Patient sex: M
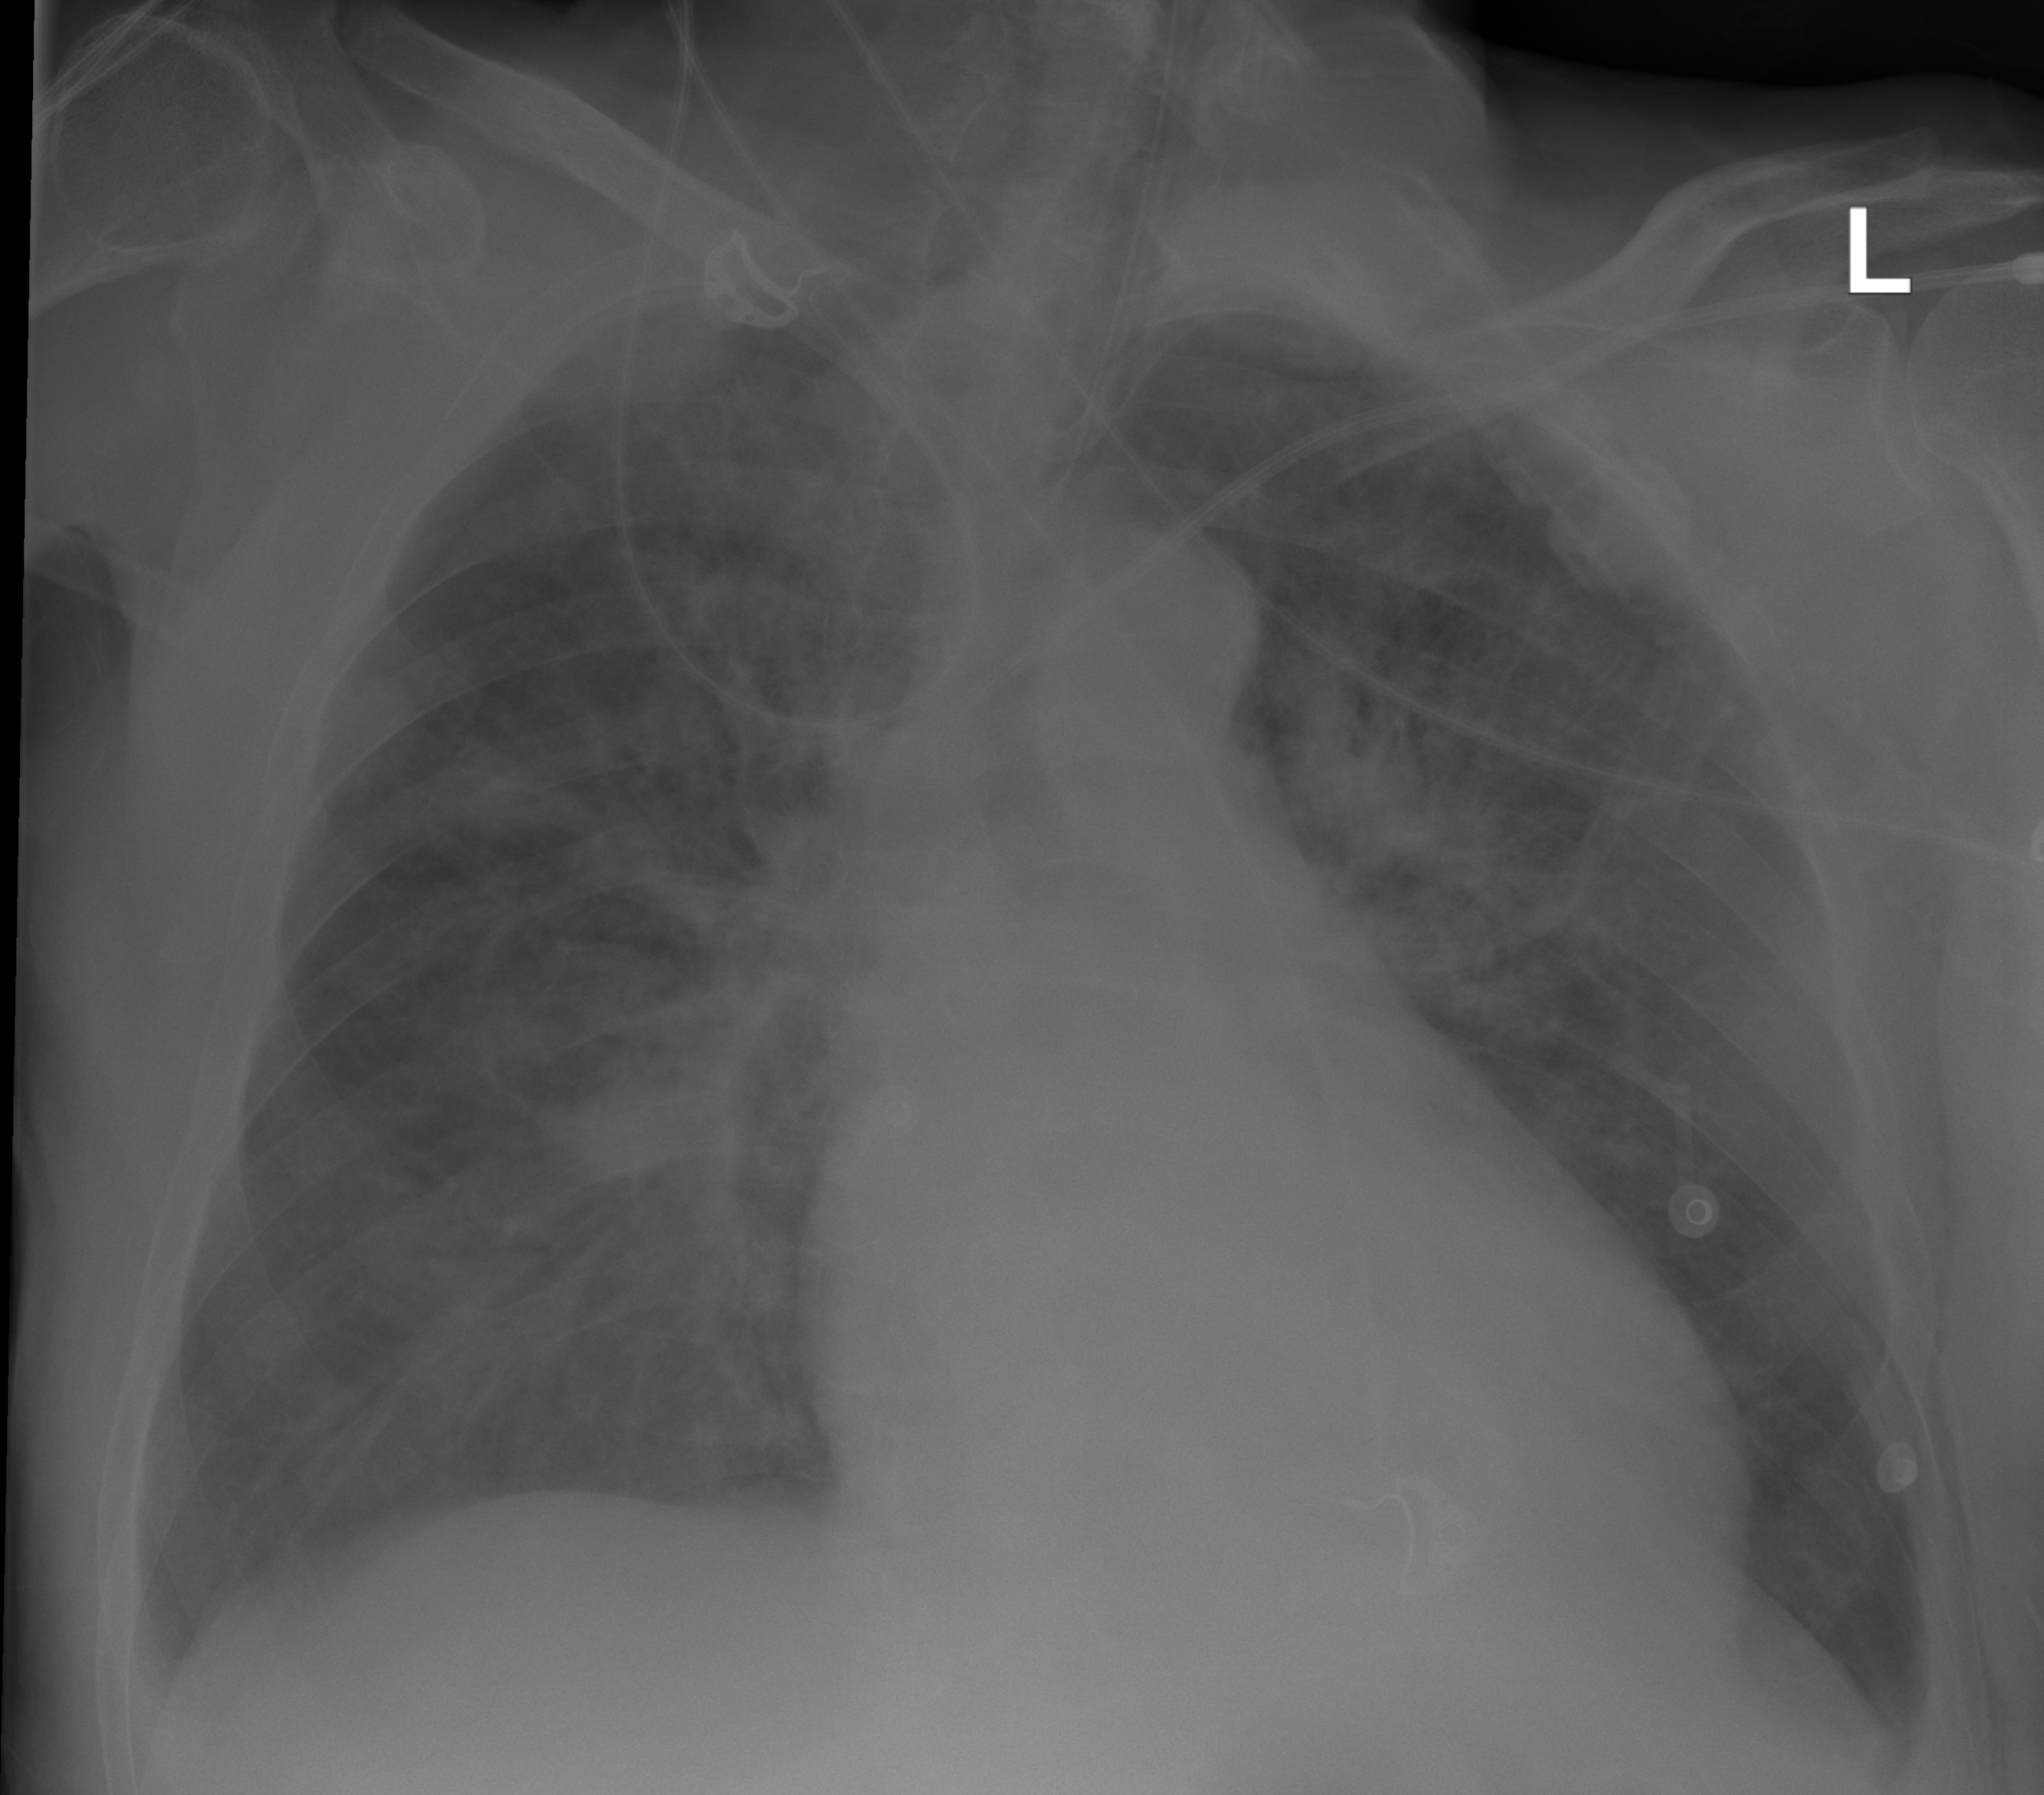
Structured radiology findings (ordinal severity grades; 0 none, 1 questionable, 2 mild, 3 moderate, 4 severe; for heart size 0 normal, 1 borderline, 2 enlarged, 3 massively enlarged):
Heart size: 0
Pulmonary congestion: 3
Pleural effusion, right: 2
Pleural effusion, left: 0
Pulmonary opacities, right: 2
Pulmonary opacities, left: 2
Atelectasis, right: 2
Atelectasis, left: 2